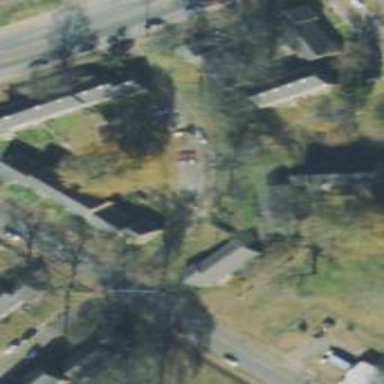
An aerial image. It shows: Alleyway designated as service road.